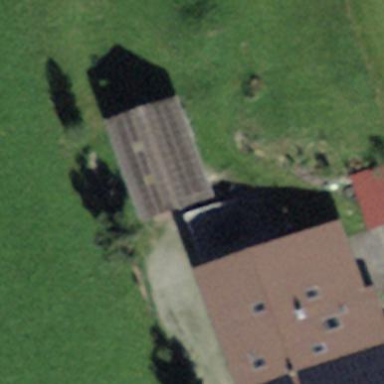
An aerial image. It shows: Garage building.